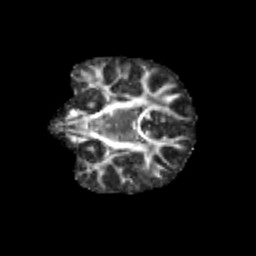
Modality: FA
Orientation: coronal
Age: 9
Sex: female
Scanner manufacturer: siemens
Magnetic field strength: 3 T
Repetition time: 3.8 s
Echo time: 0.07 s